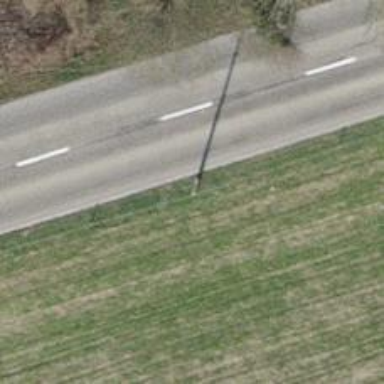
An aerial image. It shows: Power pole.